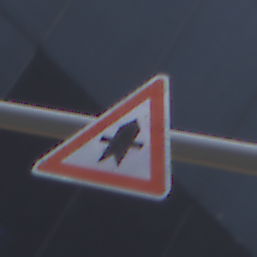
Verkehrszeichen: Vorfahrt
Umgebung: Outdoor, Urban
Tageszeit: MorningAfternoon
Wetter: PartlyCloudy
Licht: Natural
Jahreszeit: NotSpecified
Kontrast: LowContrast